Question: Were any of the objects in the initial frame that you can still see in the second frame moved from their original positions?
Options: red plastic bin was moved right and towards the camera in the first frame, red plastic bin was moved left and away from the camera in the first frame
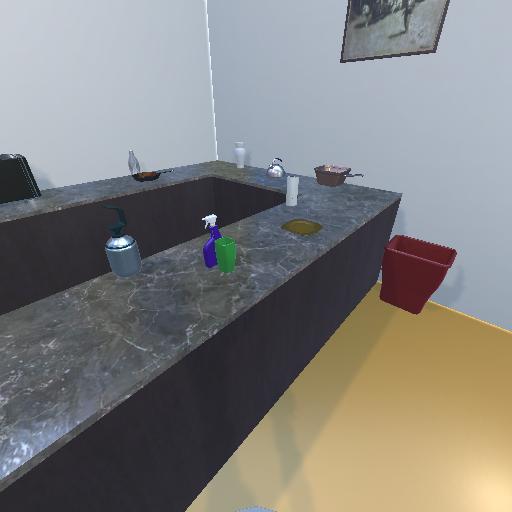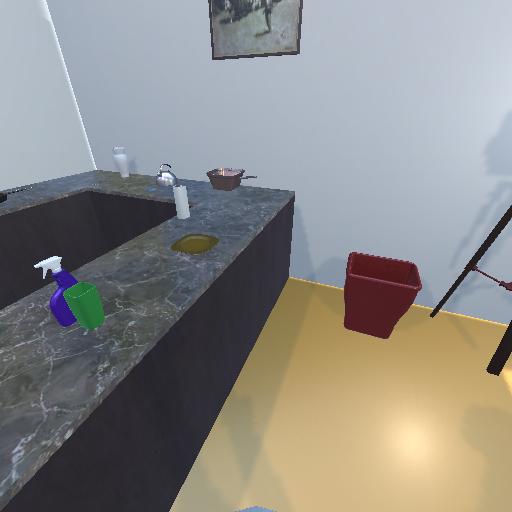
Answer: red plastic bin was moved right and towards the camera in the first frame